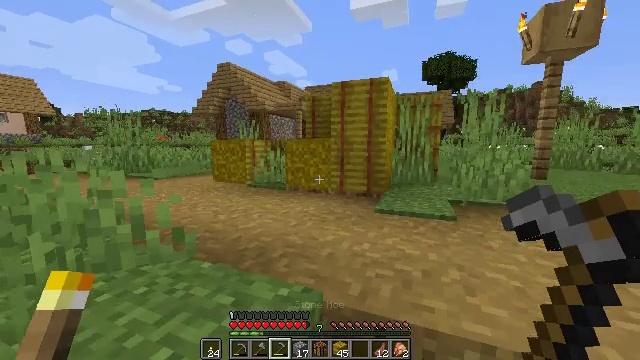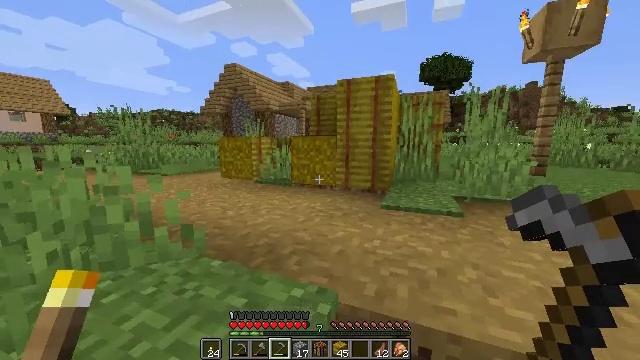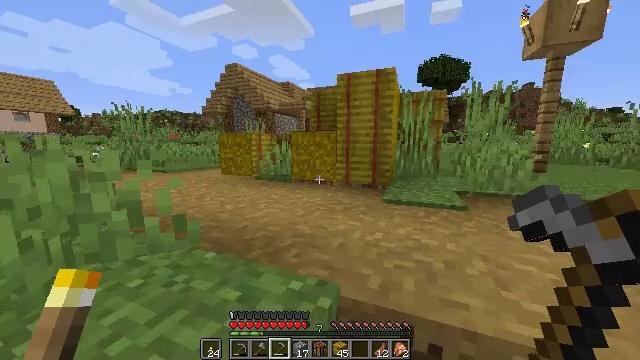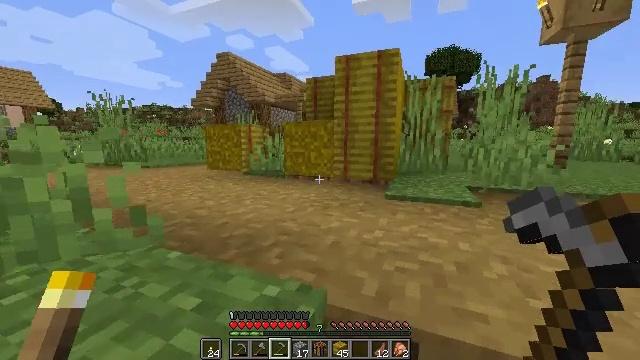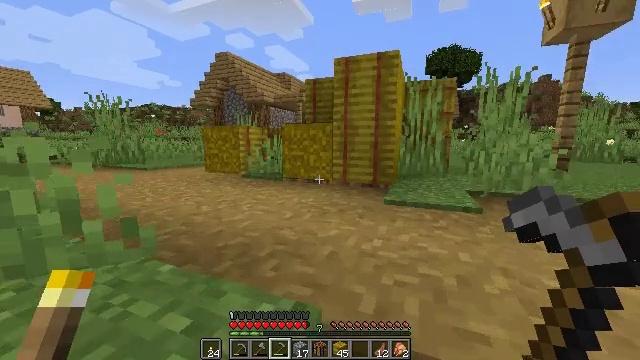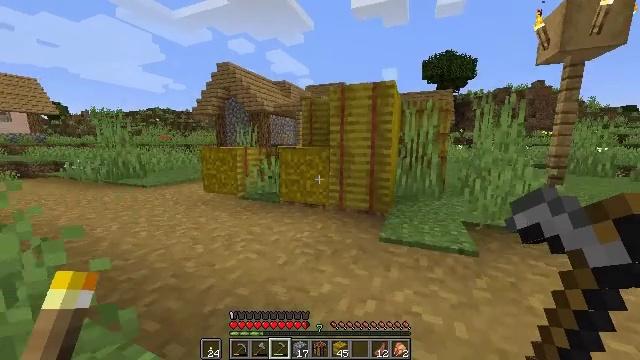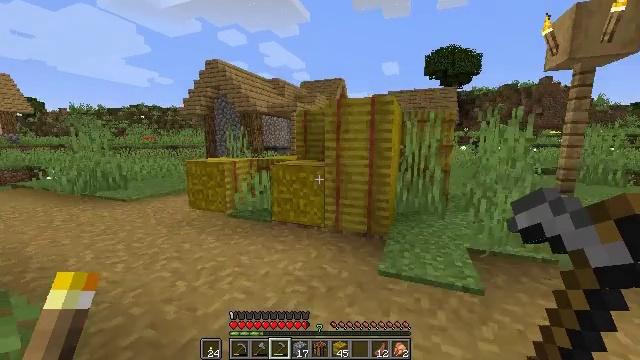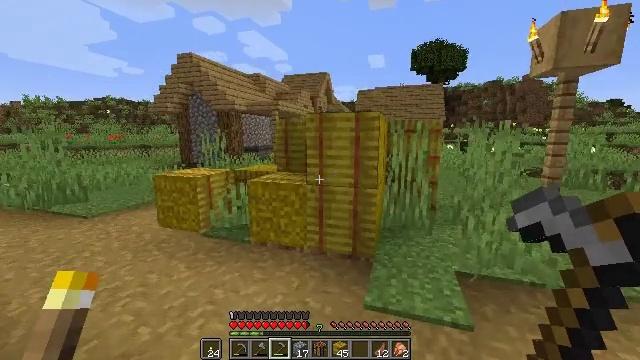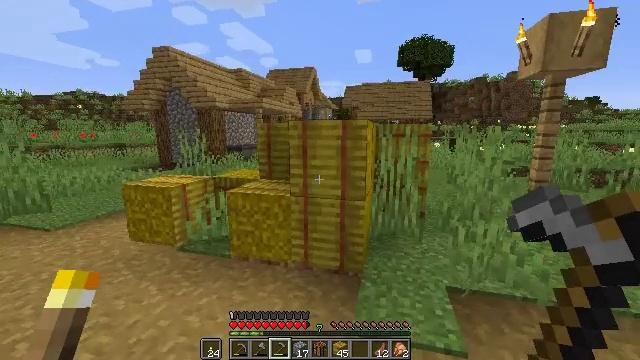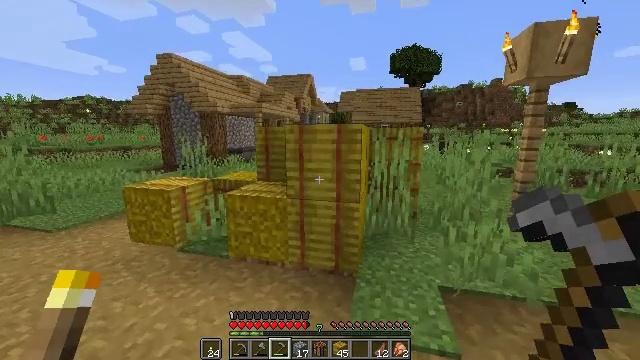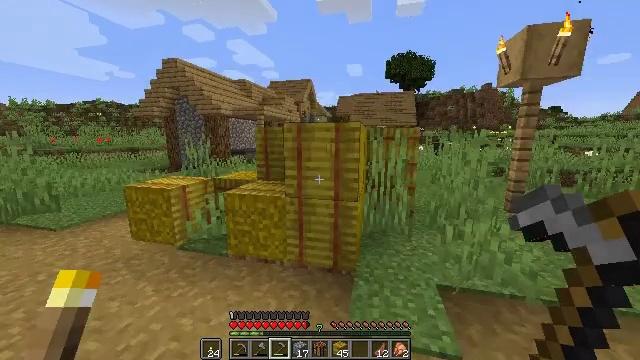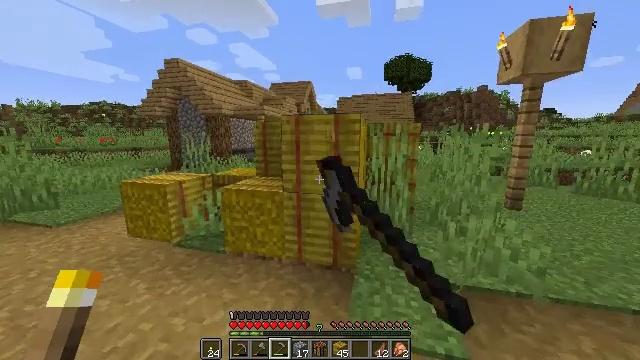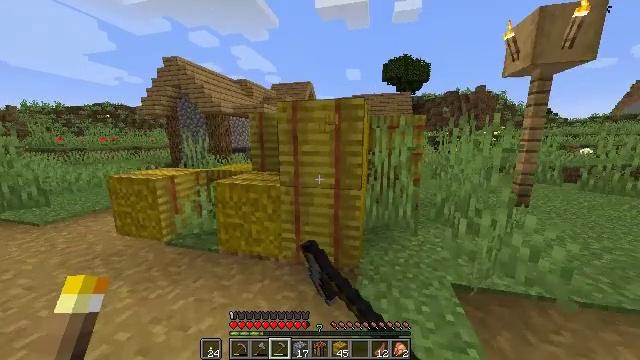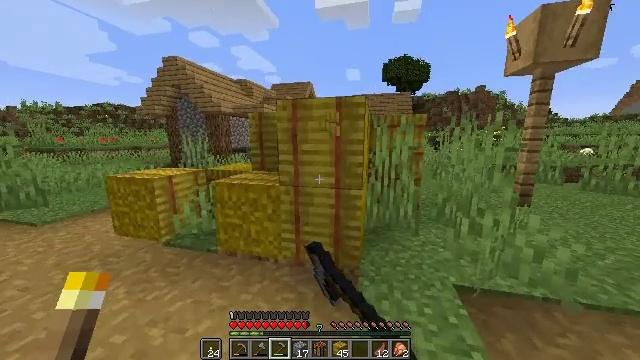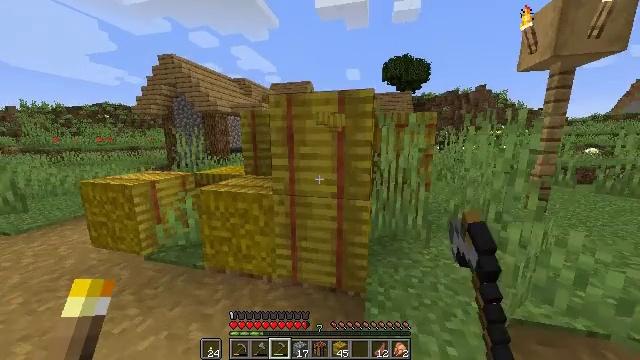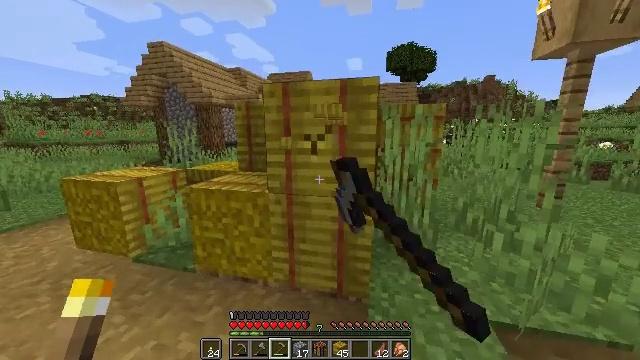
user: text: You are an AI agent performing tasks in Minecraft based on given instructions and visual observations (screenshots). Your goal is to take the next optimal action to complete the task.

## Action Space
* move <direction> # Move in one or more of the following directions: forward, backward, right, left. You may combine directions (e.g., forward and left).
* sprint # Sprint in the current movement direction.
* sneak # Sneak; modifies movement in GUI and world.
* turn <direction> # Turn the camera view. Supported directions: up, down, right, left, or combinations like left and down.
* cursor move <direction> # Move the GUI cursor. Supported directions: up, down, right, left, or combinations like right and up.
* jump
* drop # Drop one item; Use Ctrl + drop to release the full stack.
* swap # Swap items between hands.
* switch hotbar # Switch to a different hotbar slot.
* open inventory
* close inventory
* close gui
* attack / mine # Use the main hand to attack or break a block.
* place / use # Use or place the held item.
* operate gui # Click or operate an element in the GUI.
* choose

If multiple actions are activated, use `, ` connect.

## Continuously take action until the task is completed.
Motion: motion action
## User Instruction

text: Collect a hay block for crafting.
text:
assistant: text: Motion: move forward, sprint
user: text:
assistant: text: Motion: move forward, sprint
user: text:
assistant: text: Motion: move forward, sprint, jump
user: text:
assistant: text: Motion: move forward, sprint, jump
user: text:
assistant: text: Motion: move forward, sprint, jump
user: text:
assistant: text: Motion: move forward, sprint, jump
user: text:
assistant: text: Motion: move forward, sprint, turn right, jump
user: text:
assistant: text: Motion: move forward, sprint, turn right
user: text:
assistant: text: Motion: move forward, sprint
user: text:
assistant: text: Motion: move forward, attack / mine
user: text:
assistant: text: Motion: move forward, attack / mine
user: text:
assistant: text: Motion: move forward, attack / mine
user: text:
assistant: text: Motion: move forward, attack / mine
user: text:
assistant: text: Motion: attack / mine
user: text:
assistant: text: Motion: turn down, attack / mine
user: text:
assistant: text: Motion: turn down, attack / mine
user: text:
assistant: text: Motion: turn down, attack / mine
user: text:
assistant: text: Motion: turn down, attack / mine
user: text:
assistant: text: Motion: attack / mine
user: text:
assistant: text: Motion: attack / mine
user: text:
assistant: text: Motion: attack / mine
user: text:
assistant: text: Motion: attack / mine
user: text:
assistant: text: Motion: attack / mine
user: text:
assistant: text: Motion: attack / mine
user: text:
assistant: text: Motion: attack / mine
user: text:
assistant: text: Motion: attack / mine
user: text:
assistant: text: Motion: attack / mine
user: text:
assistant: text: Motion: attack / mine
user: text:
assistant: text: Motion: turn right and up, attack / mine
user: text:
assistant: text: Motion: turn up, attack / mine